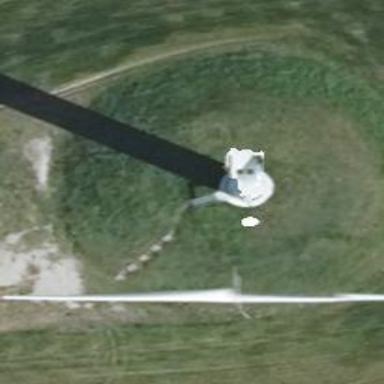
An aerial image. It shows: Wind turbine generator made by Vestas. The generator utilizes wind as its power source and belongs to the horizontal axis type.